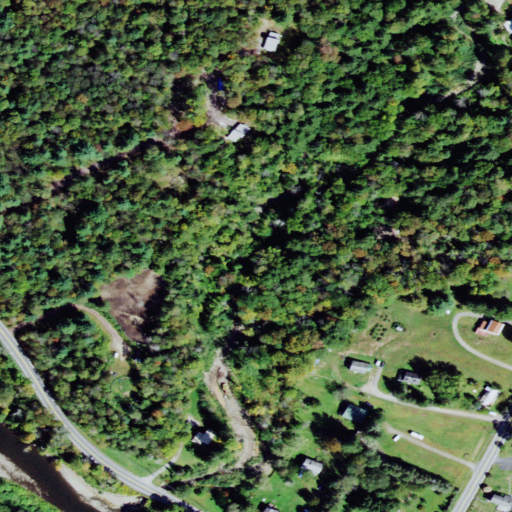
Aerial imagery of valley in New York named Elm Hollow containing deciduous forest, mixed forest, open development, low intensity development, woody wetlands, open water, and medium intensity development